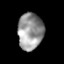
Tissue: prostate
Cell type: Epithelial cells
Senescence score: 0.3415
Nuclear area (px): 909
Mean DAPI intensity: 151.02